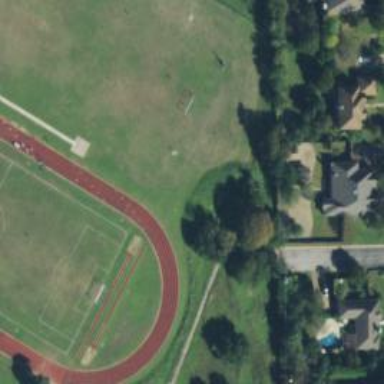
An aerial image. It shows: Athletics track located on leisure land.